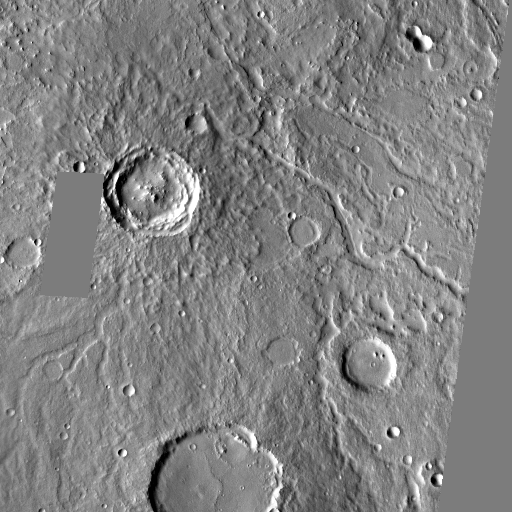
Crater classes present: Background, Other, Layered, Buried, Secondary